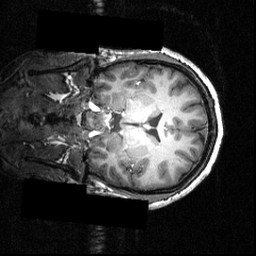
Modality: T1w
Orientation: coronal
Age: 27
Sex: male
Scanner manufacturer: siemens
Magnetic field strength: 3.951 T
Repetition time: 1.5 s
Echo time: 0.00335 s